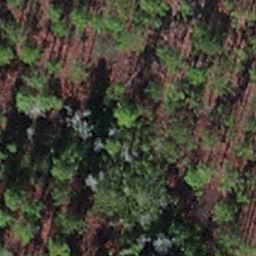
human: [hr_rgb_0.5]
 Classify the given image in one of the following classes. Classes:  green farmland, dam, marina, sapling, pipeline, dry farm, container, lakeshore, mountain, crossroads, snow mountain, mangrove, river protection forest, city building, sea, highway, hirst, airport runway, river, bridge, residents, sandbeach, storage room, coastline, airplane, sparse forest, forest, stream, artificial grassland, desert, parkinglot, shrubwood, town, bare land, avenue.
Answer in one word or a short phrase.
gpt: sapling